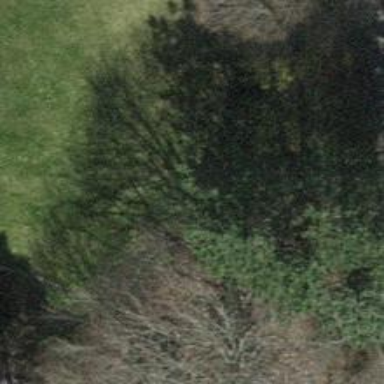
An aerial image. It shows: Urban tree adds touch of nature to the surroundings.